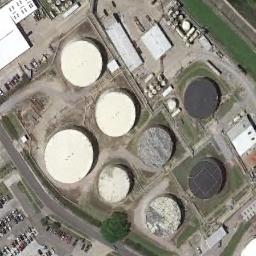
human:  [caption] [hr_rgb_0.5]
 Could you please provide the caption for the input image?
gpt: There are many cars beside the storage tanks .

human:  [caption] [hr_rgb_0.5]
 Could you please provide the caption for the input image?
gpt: There is a black house beside the storage tanks .

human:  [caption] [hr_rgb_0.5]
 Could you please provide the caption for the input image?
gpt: There are many neatly arranged storage tanks and many cars in the factory .

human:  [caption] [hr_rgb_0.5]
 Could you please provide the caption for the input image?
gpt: There are many white and black storage tanks on the bare land .

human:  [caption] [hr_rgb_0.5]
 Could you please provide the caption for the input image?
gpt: There are some storage tanks of different sizes .